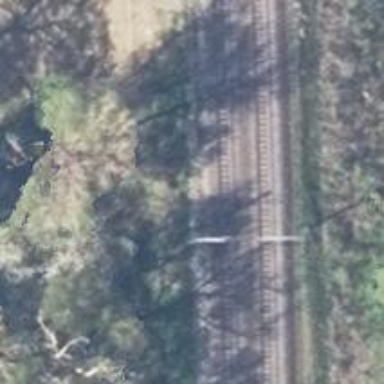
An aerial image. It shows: Railway milestone with catenary mast.